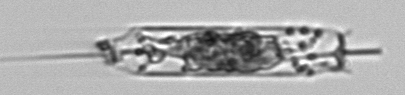
Label: Ditylum_brightwellii